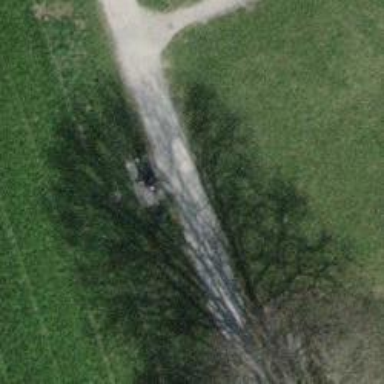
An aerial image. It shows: Brown bench.